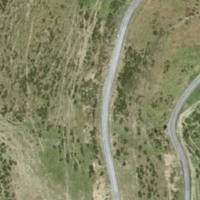
EUNIS habitat code: 23
Species observed at this site:
Euphrasia alpina